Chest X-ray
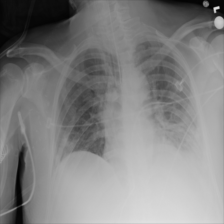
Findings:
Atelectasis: negative
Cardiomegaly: negative
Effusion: negative
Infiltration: positive
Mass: negative
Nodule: negative
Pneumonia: negative
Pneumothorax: negative
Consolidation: negative
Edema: negative
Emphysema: negative
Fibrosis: negative
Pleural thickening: negative
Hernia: negative